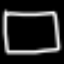
Label: square